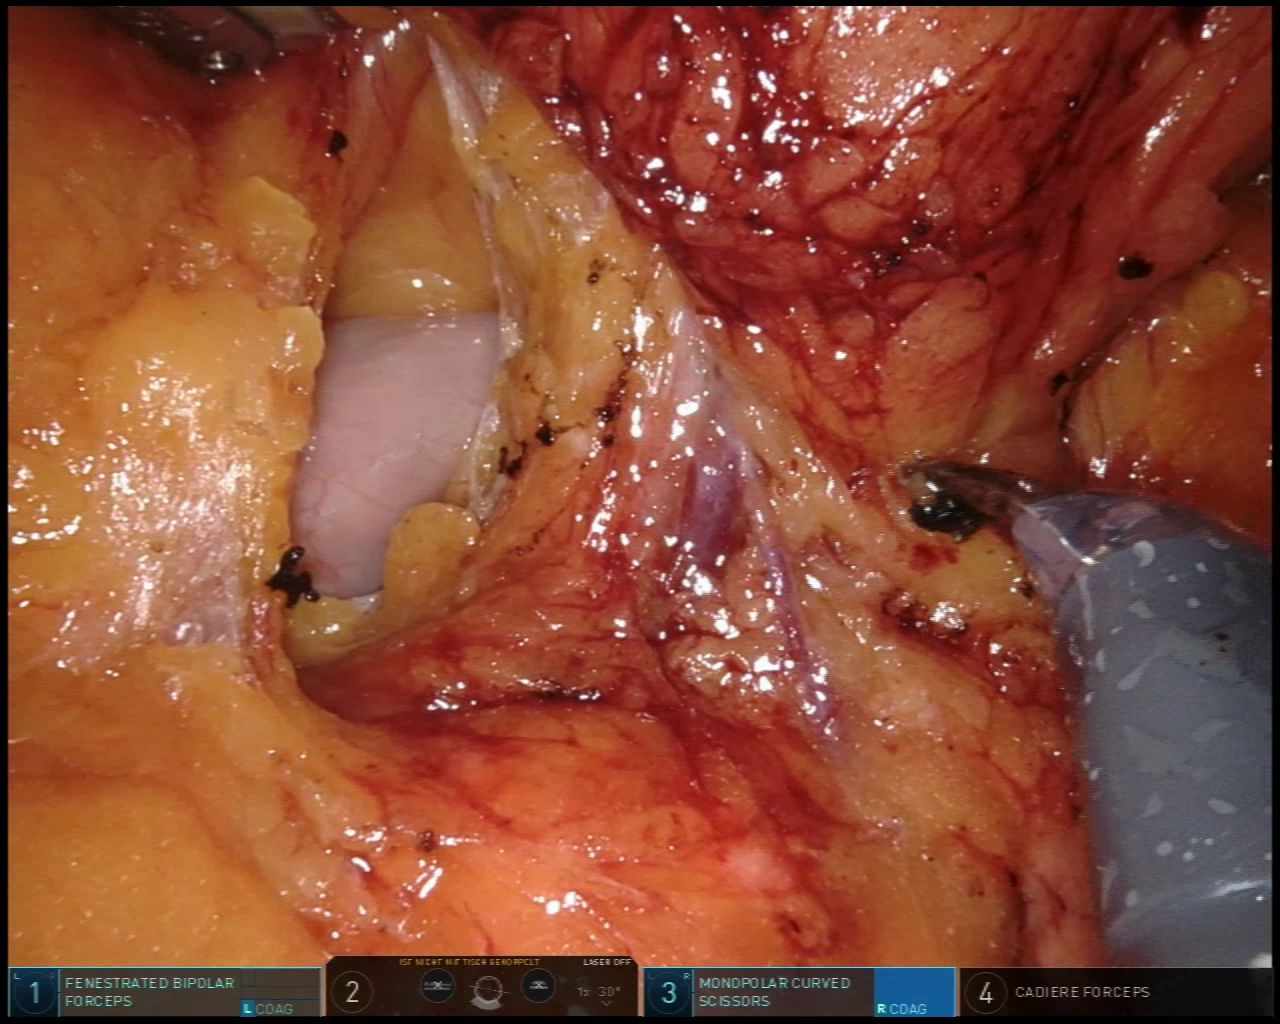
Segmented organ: stomach
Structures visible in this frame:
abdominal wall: no
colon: no
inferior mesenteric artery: no
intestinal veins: no
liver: no
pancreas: yes
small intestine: no
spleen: no
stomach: yes
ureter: no
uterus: no
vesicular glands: no